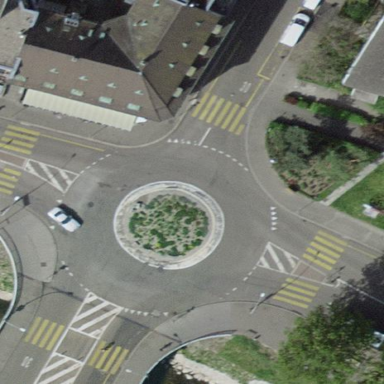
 featuring roundabout. There is separate sidewalk along the road."